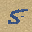
Label: 5